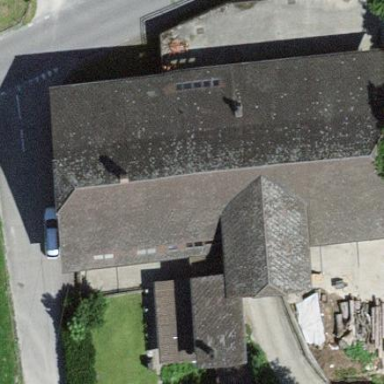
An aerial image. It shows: Farm building.